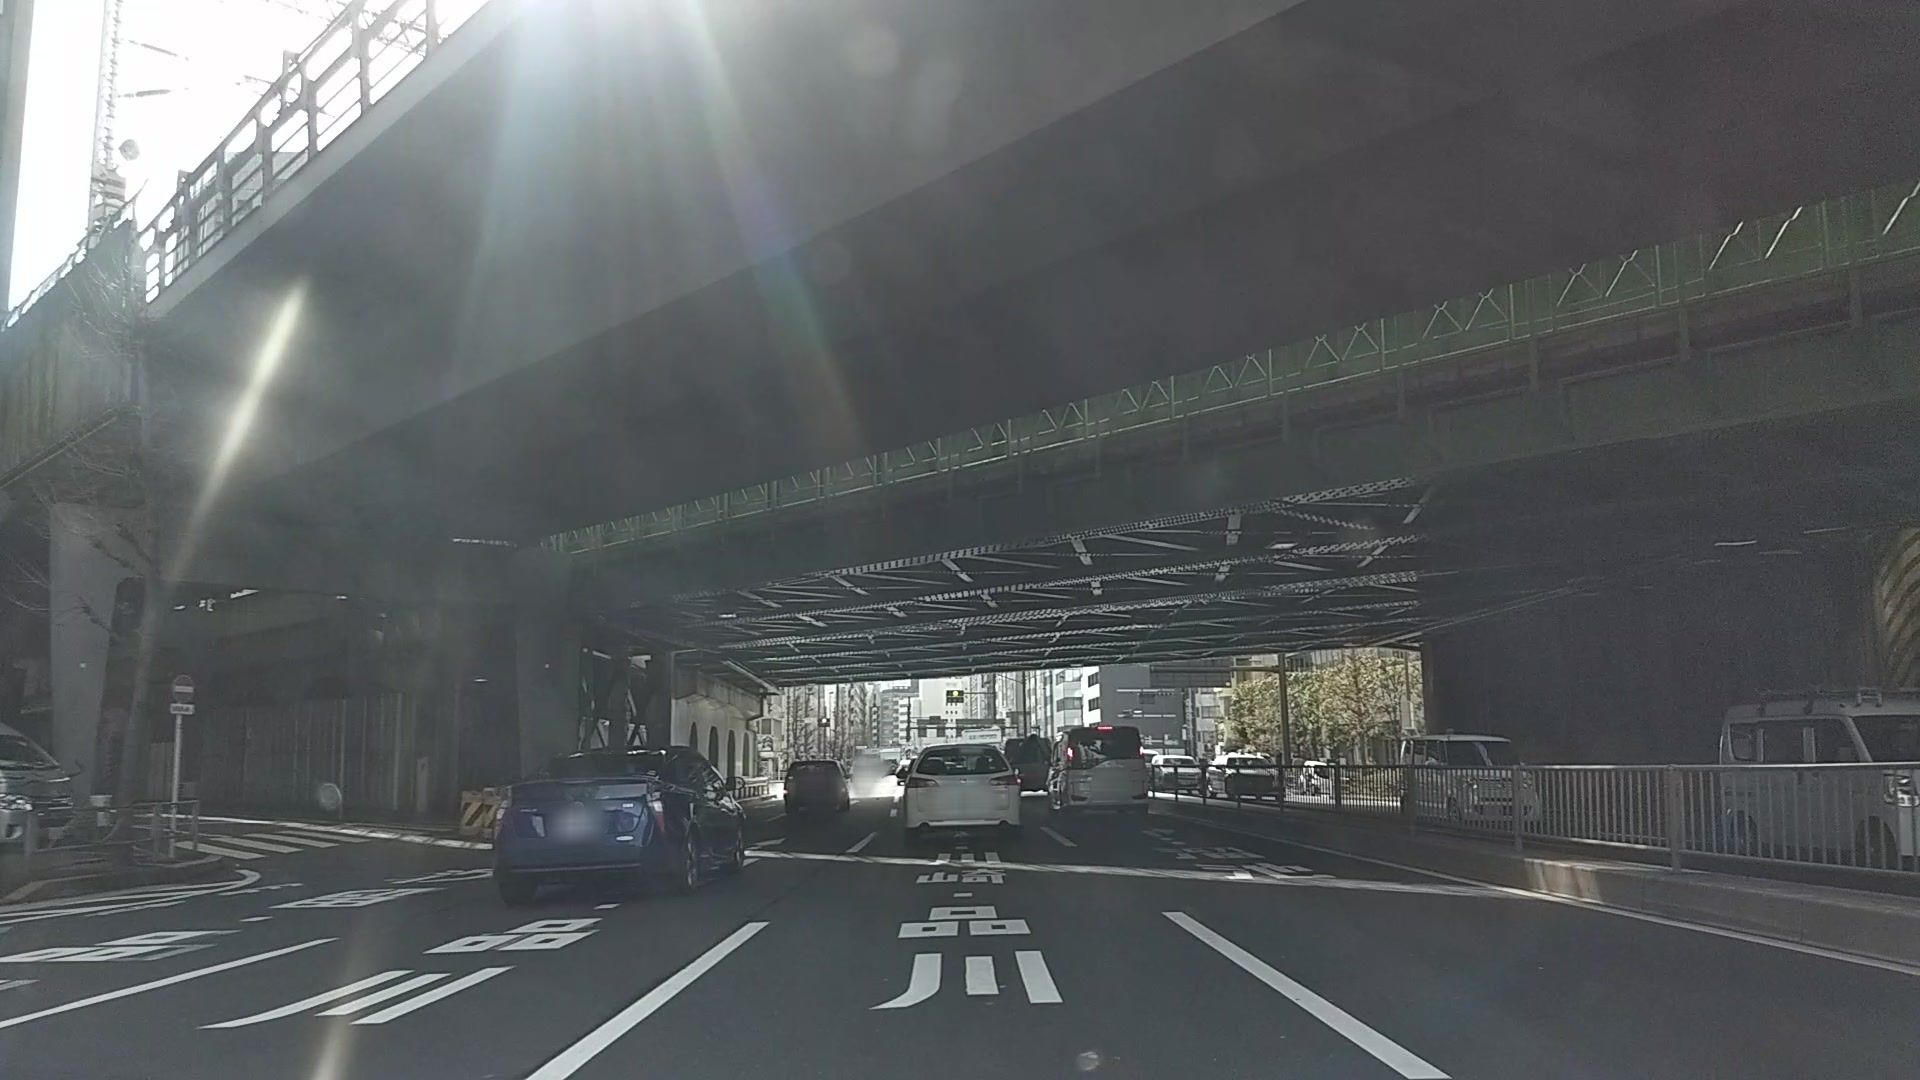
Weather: clear
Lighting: day
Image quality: good
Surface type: driving surface
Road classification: trunk
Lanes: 2
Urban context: urban centre
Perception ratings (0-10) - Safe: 0.82, Lively: 6.01, Beautiful: 2.74, Boring: 3.61, Depressing: 2.21, Wealthy: 5.31